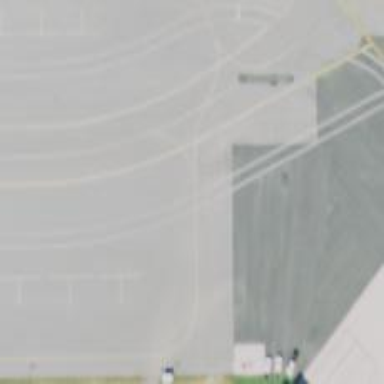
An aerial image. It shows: Image of taxiway at airport.